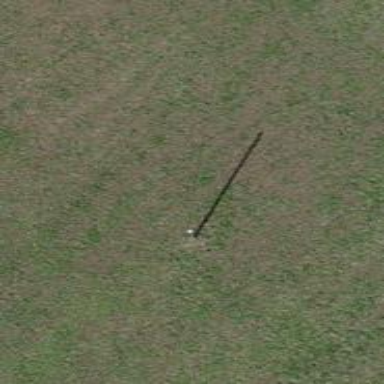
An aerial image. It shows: Minor power line.